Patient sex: M
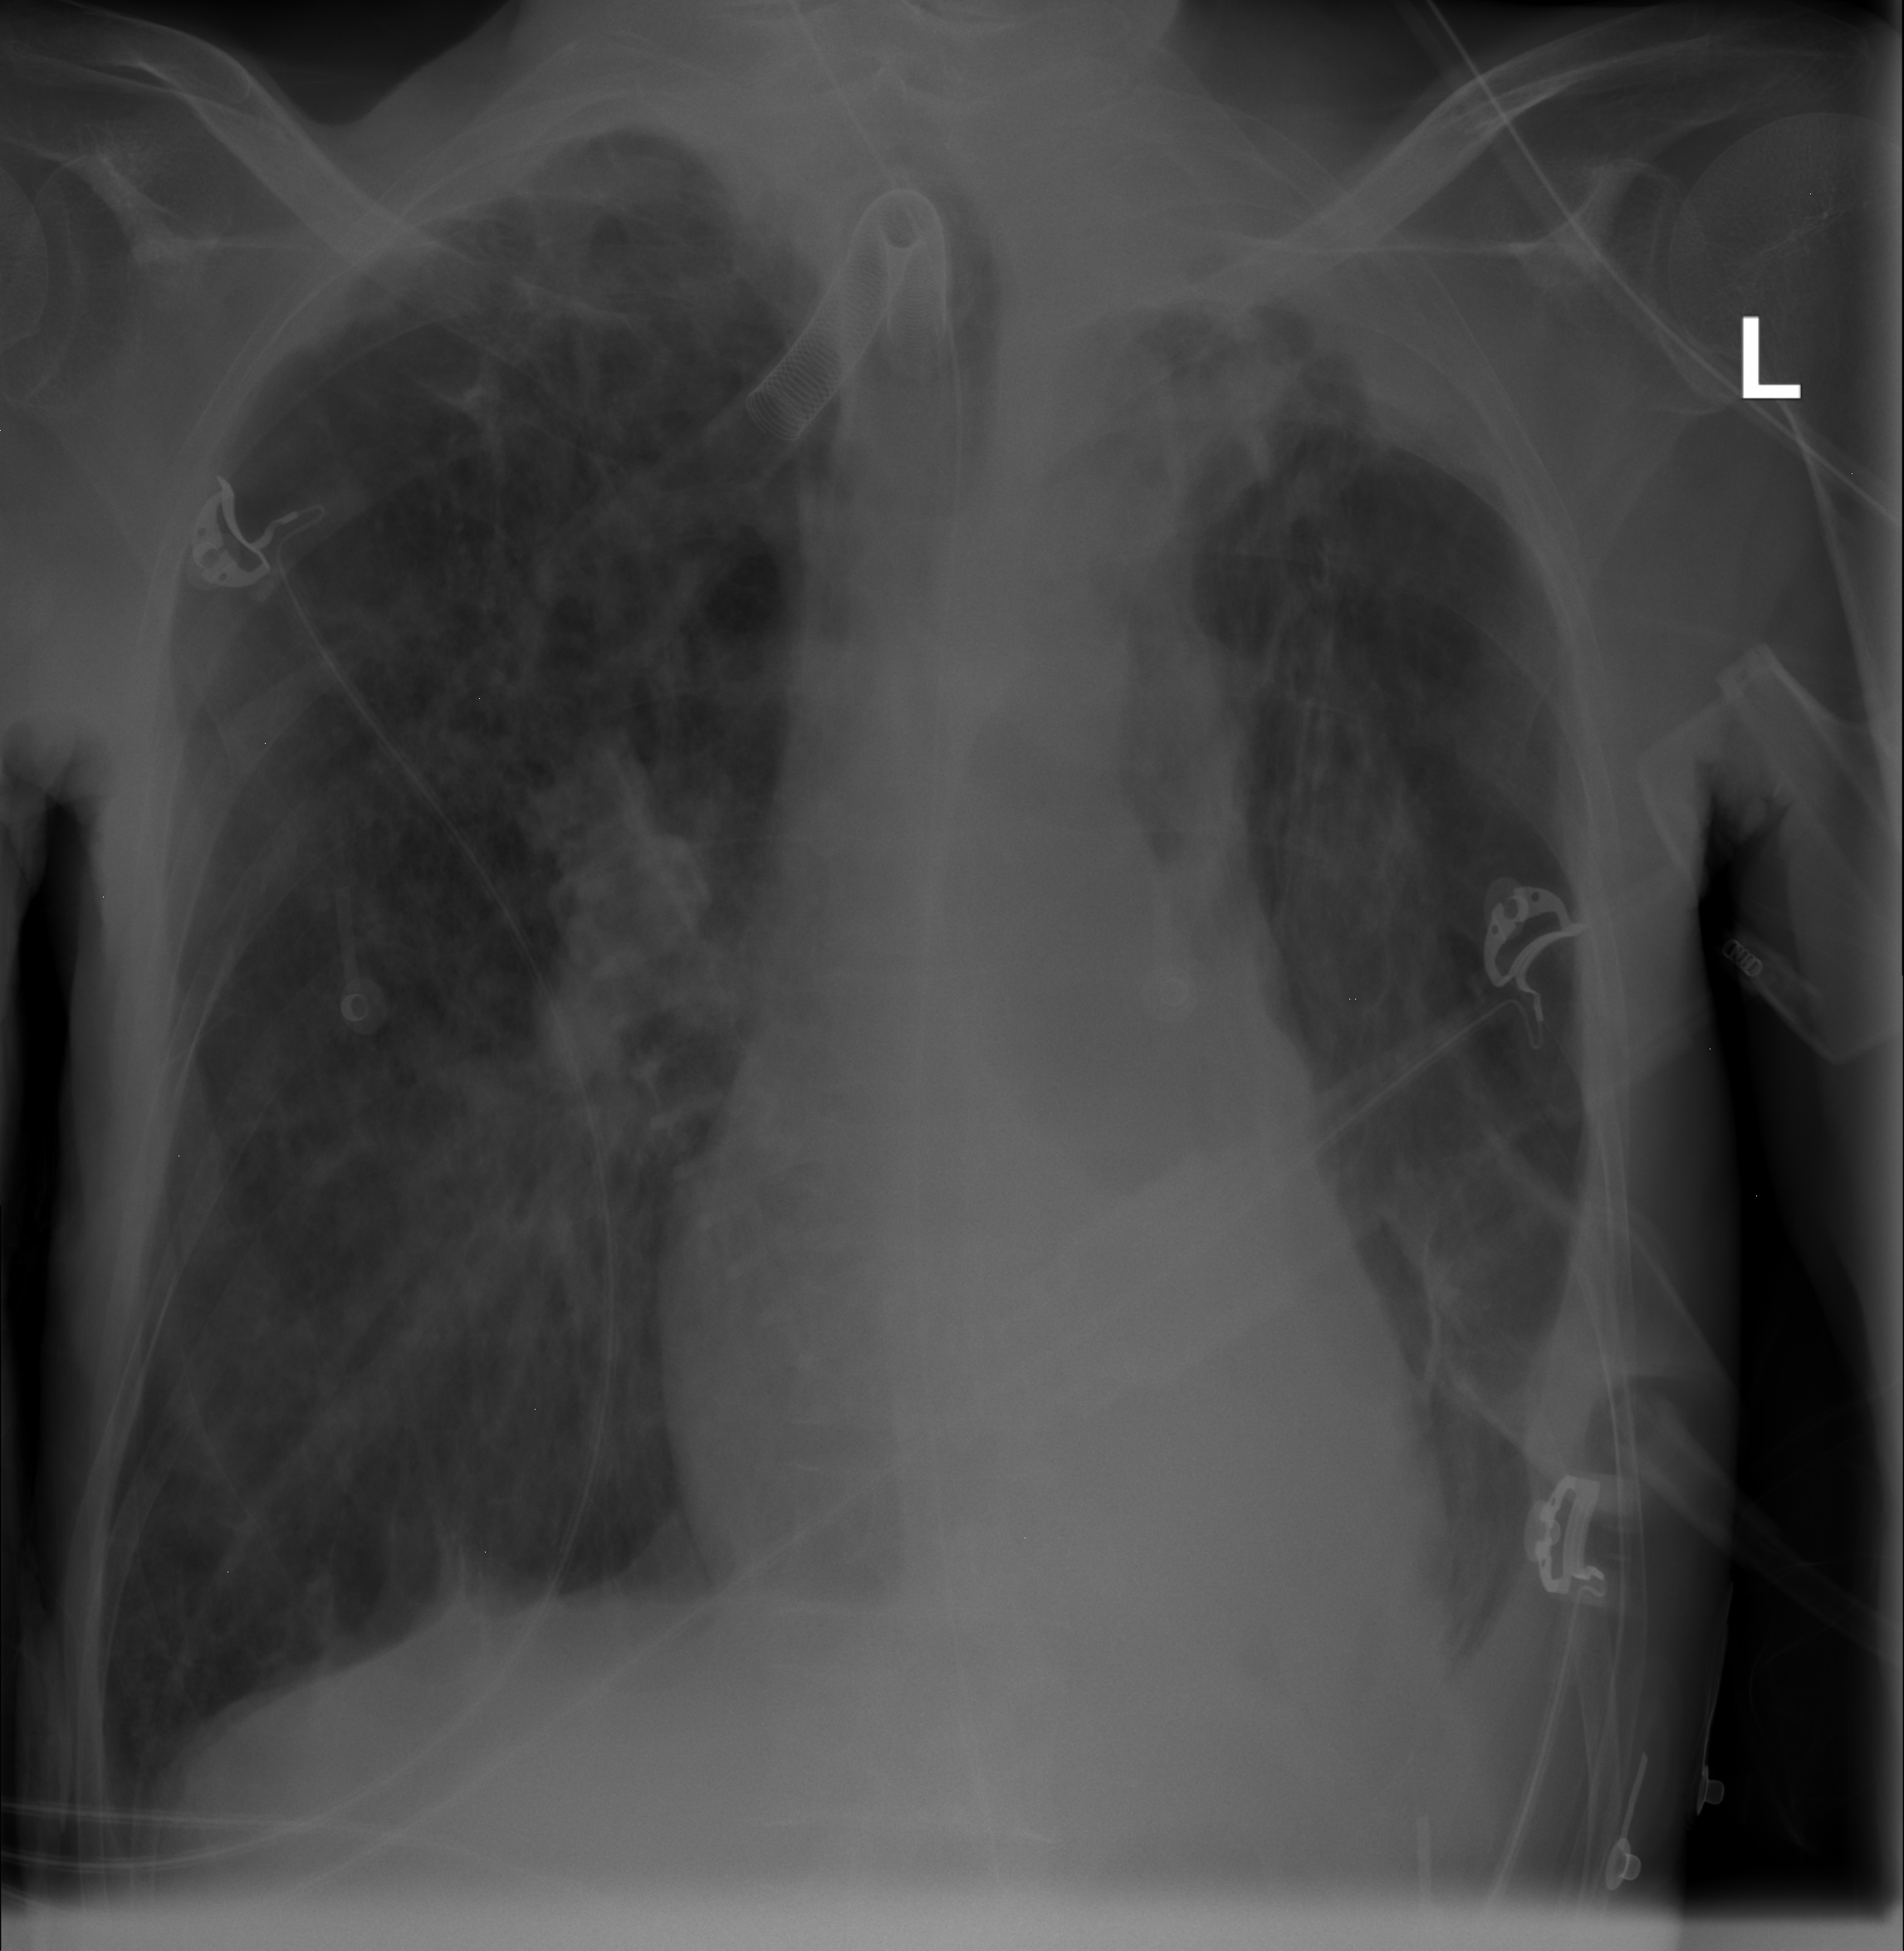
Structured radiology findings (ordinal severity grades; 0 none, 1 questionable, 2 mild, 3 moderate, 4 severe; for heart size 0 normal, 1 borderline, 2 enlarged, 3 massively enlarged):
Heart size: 0
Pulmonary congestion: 0
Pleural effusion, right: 0
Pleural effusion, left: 0
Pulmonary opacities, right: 2
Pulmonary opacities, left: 0
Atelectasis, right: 0
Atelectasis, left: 0